Question: I am working on apps in which I need retrieve specific records from one position to another. I have table 'Track_Detail' with 20 records.
How to retrieve records from in one list and in another list?

Here my source code:
retrieve record from 'Track' table in list view
'''
public List<CatSetGet> getMainListRecords() {
List<CatSetGet> list = new ArrayList<CatSetGet>();
String selectQuery = "SELECT * FROM " + TRACK;
// like limit what query I needed here
cursor = db.rawQuery(selectQuery, null);
// looping through all rows and adding to list
if (cursor.moveToFirst()) {
do {
} while (cursor.moveToNext());
}
db.close();
return list;
}
db.openDataBase();
mainlist= db.getMainListRecords();
azAdapter = new MySimpleArrayAdapter(Main.this,
new int[] { R.layout.common_list_item }, mainlist);
lv.setAdapter(azAdapter);
lv.setOnItemClickListener(this);
'''
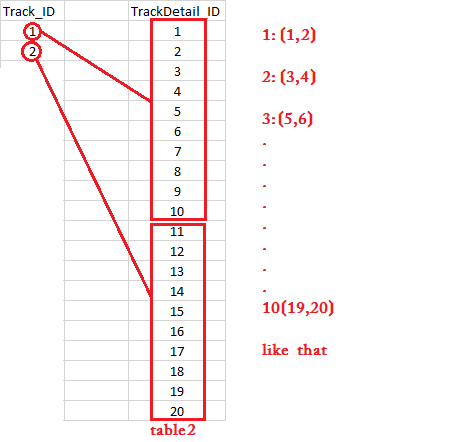
Answer: Use limit query.
'''
SELECT * FROM myTable WHERE mColoumnID >= 1 AND mColoumnID <= 10;
'''